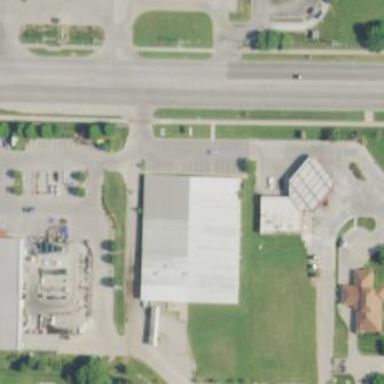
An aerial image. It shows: Building that serves as storage rental shop.